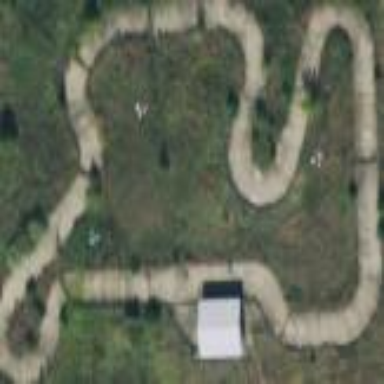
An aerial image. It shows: Karting raceway for sports enthusiasts.